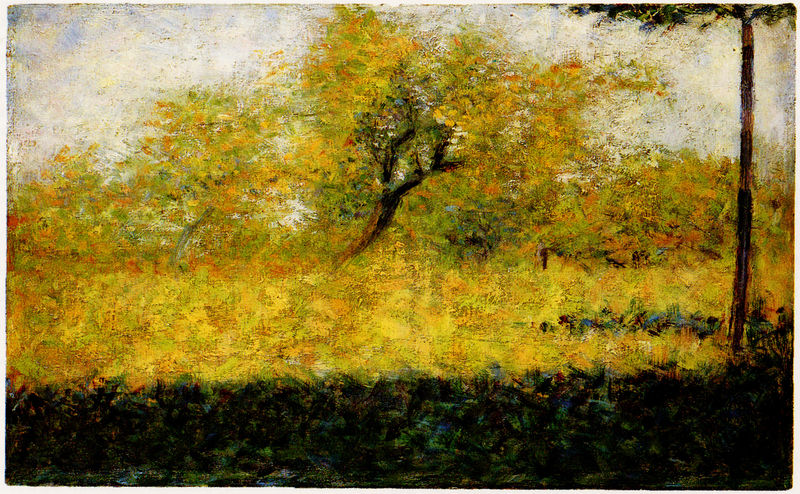
Titel: Lisière de bois au printemps
Künstler: Georges Pierre Seurat
Standort: Paris
Institution: Musée d'Orsay
Schlagwörter: baum, blau, blätter, dunkel, himmel, laub, schatten, weiß, wolken, baumstämme, bäume, gelb, grün, impressionismus, landschaft, ocker, äste, ausschnitt, braun, grau, hell, hintergrund, licht, orange, schwarz, vordergrund, blüten, rot, weg, wiese, beige, malerei, ast, baumstamm, feld, natur, stamm, zweige, sonne, rosa, früchte, garten, helldunkel, bewölkt, hellblau, mittag, hitze, landschaftsmalerei, stämme, detail, frühling, unscharf, gauguin, zweig, wirr, sonnig, senkrecht, verschwommen, dunke, blattwerk, laubbäume, obstbäume, flimmern, flirren, apfelbaum, waagerecht, undeutlich, obstbaum, frisch, mittelgrund, gelbtöne, sonnengelb, apfelbäume, poitilistisch, streuobstwiese